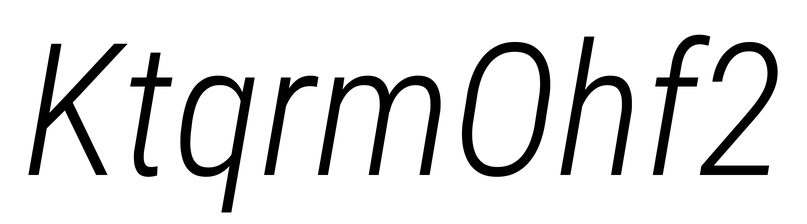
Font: Roboto-Italic_Condensed_Light_Italic